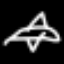
Label: airplane